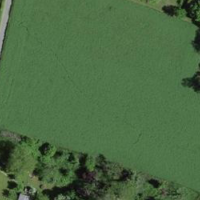
EUNIS habitat code: 25
Species observed at this site:
Persicaria maculosa